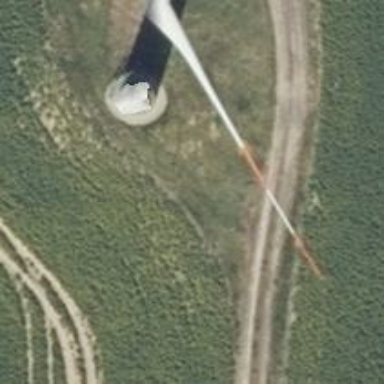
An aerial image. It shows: Wind generator using horizontal axis wind turbines.